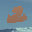
Label: 2